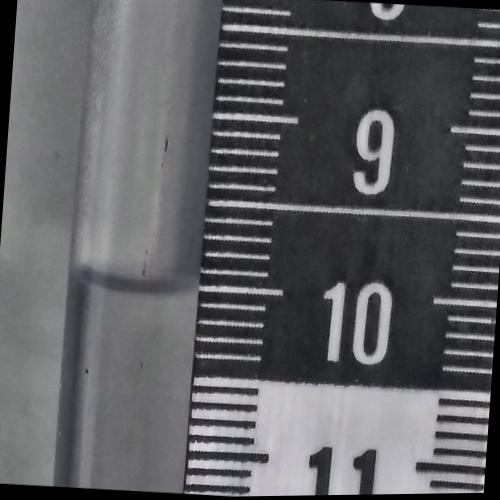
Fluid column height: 10.0 cm